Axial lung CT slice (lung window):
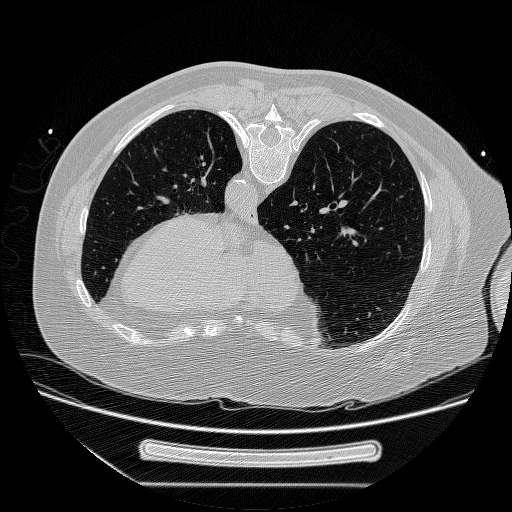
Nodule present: no